Question: I'm kind of a newbie in AngularJs and I have a complex JSON that i need to get data from to a auto complete.

I need to create an auto complete for ONLY the child elements in the the stucture without showing the parent categories.
Getting to the parents is easy, data[2].JobCategories and binding that to the ng-repeat and binding "jobParentCategoryModel.JobCategoryName" to the model does the trick.
But drilling to get only the children confuses me in the angular way. The way i see it, what I need to so is to to get only the children from the factory in new array of categories children and work with that. But for some reason in my mind it seem wrong to drill in the factory... Don't know why, just doesn't seem the angular way to do things.
PS. When looking at examples i saw lots of nested ng-repeat examples but i don't want to create the extra parent DOM elements for each child, so using nested repeats seams over head. But again I don't want to destroy the data structure (It is not two way binding so I don't know if it matter if i change the model at all).
What is the best practice to do this kind of deep drill down in angular?
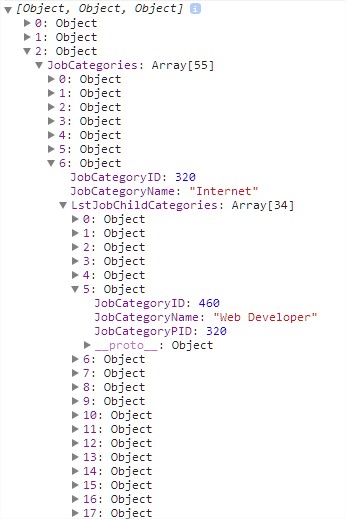
Answer: I assume that you want to use only the child elements for instance in an ng-repeat but you do not want to create a separate data structure, that holds only these elements, in your scope. In this case I would write a function that extracts the elements and refer to this function in the ng-repeat:
'''
<li ng-repeat="eachElement in getChildElements()">...</li>
'''
This way you avoid redundancy and inconsistencies since your list automatically adapts to changes in the data structure.